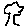
Label: tree